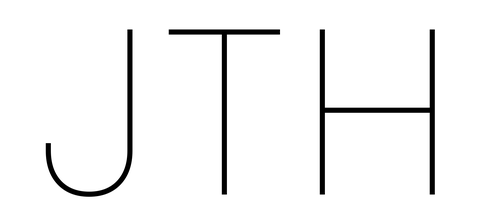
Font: Inter_Thin